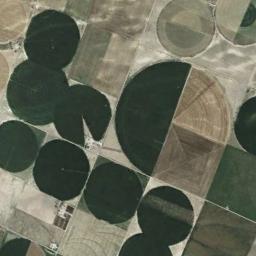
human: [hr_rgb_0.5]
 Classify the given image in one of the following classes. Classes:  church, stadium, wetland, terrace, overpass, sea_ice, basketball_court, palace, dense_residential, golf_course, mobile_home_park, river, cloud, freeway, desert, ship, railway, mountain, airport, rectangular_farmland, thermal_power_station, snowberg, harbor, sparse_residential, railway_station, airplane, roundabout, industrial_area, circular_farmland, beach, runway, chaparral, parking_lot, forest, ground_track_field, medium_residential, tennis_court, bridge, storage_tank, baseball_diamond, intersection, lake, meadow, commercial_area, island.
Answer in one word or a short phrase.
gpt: circular_farmland